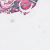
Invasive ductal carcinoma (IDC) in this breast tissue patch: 0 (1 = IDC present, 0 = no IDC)